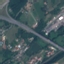
Land use / land cover: Highway